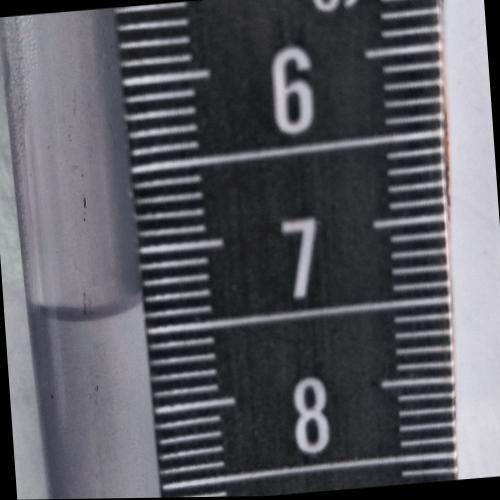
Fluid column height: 7.3 cm